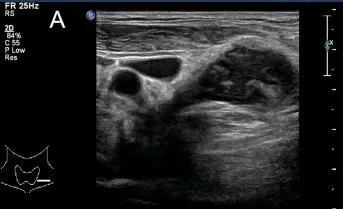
Ultrasound and computed tomography showing the posterior neck. (A) Ultrasound showing mixed echoes on the left side of the neck, poorly demarcated from the surrounding soft tissue and appearing to extend deep into the neck. This presentation is similar to the formation of tuberculous sinus passages in lymph nodes.
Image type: radiology (ultrasound)